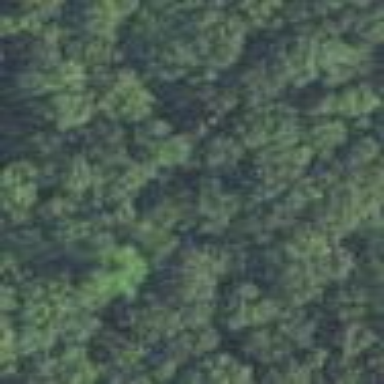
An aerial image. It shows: Mixed leaf woodland.